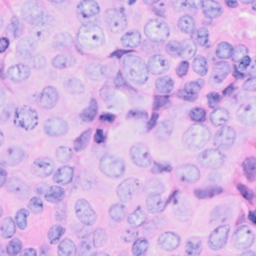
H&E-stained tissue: Breast